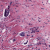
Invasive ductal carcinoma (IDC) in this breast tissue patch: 1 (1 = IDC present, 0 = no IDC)